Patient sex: M
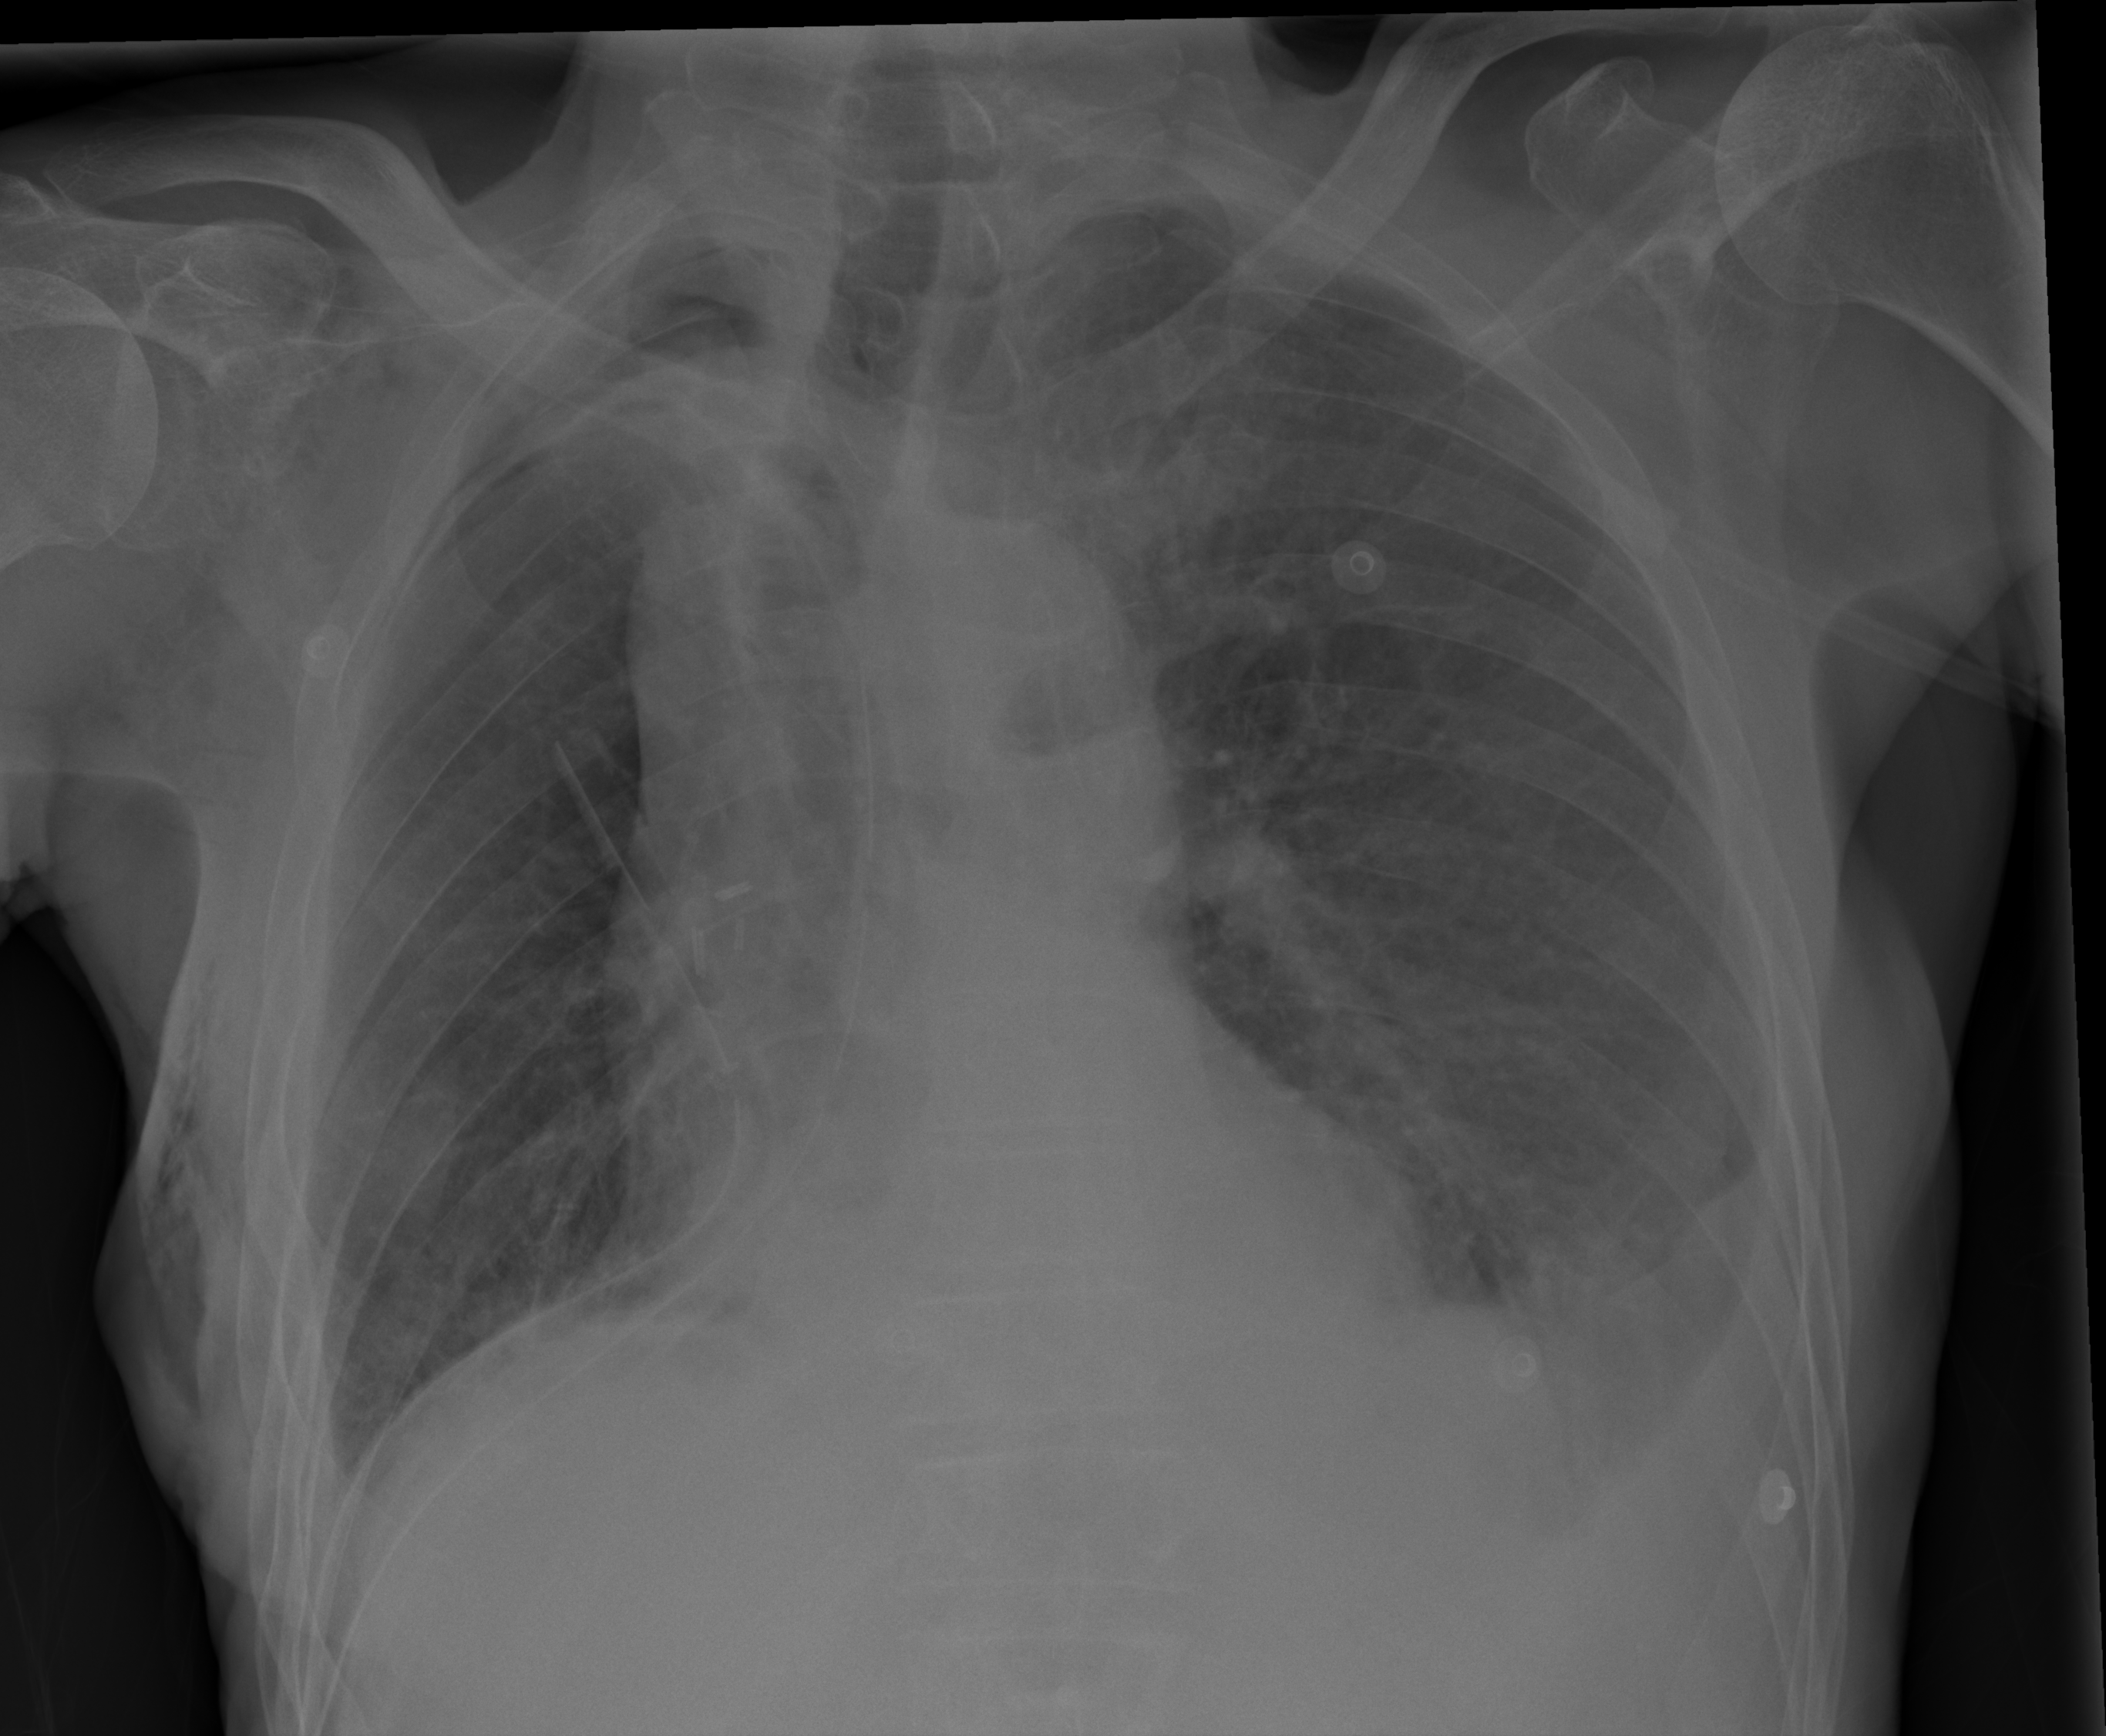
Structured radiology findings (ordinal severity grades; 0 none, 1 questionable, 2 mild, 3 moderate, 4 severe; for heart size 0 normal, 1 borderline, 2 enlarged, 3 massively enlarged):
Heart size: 0
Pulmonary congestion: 0
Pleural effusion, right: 2
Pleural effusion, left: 2
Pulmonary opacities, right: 0
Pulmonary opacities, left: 0
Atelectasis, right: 2
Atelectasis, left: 2